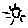
Label: sun